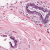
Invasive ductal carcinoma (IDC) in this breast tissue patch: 0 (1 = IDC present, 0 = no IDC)